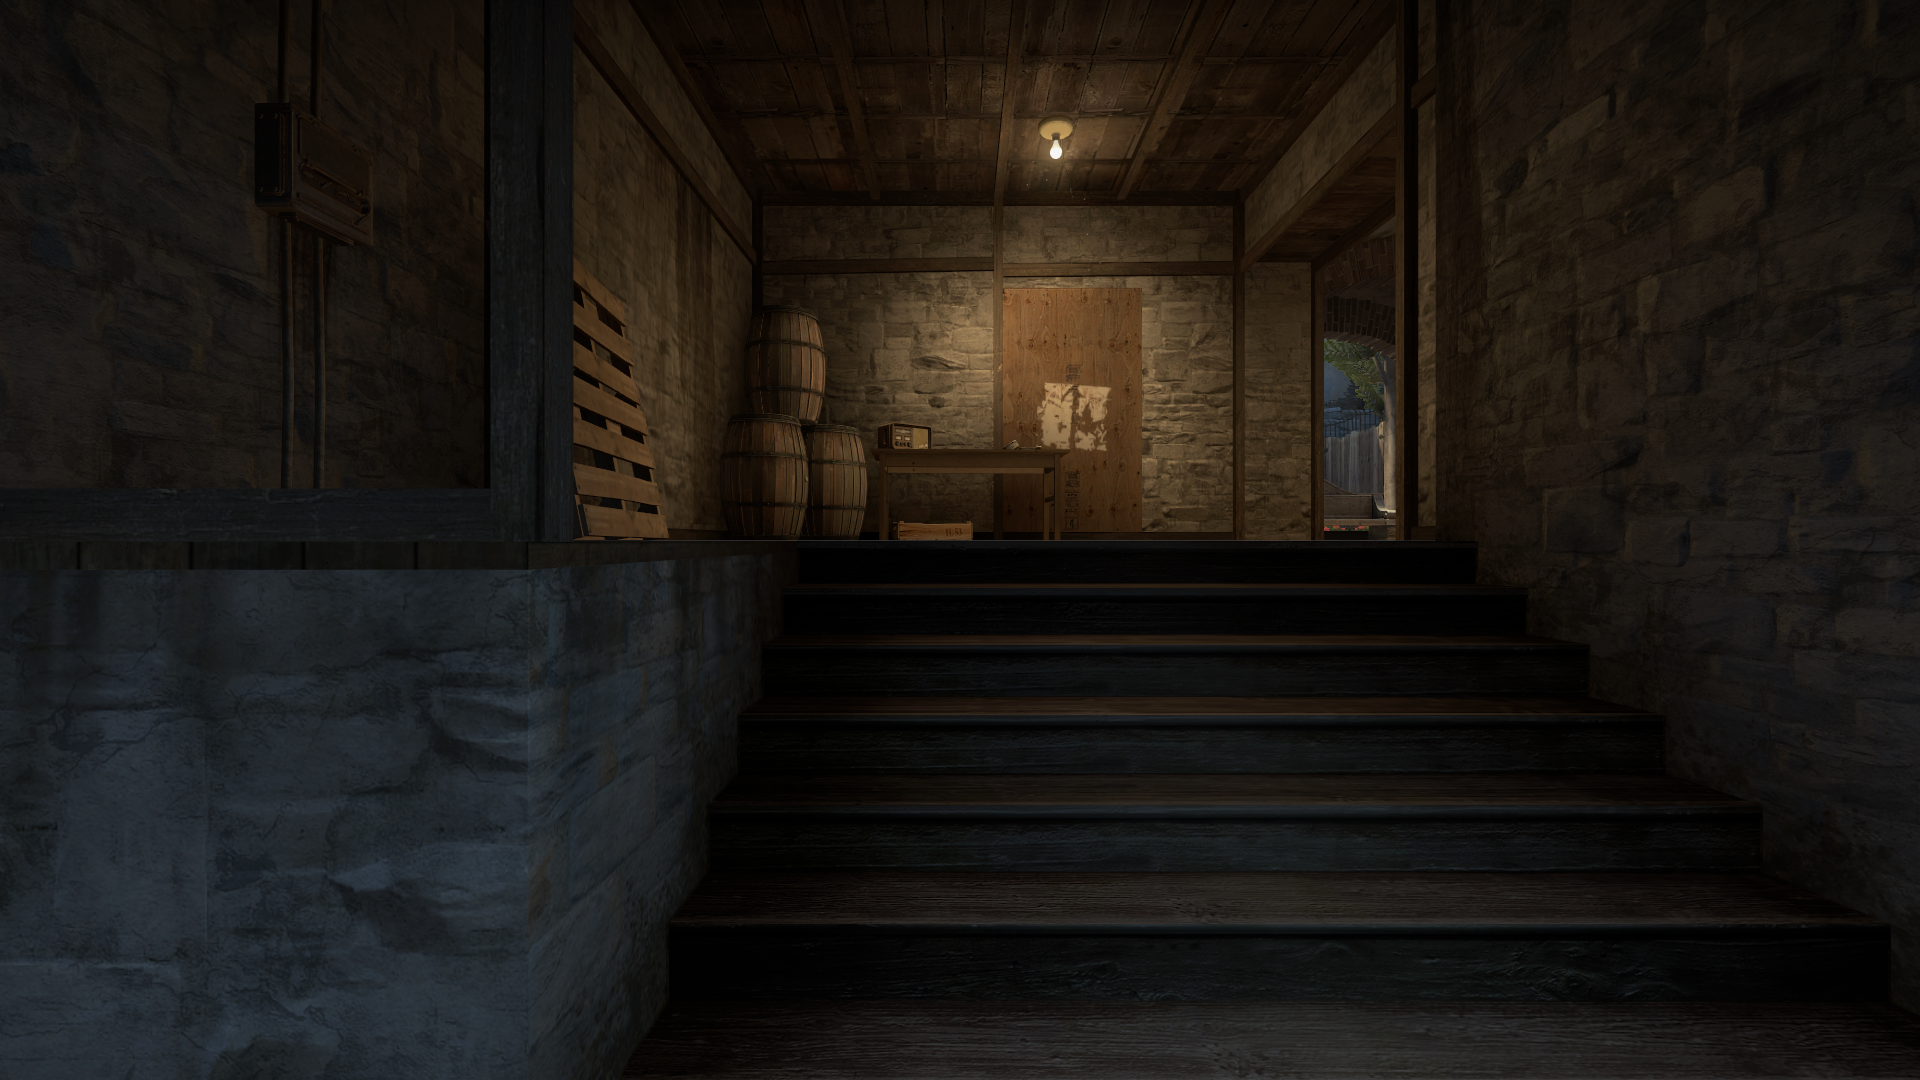
Map: de_inferno